Question: Can anyone please explain the print order of the recursive loop?
'''
import java.util.Scanner;
public class DecimalToBinary {
static Scanner console = new Scanner(System.in);
public static void main(String[] args) {
int decimalNum;
int base;
base = 2;
System.out.println("Enter a nonnegative integer in decimal: ");
decimalNum = console.nextInt();
System.out.println();
System.out.println("Decimal " + decimalNum + " = ");
decToBin(decimalNum, base);
System.out.println(" binary");
}
public static void decToBin(int num, int base) {
if (num == 0) {
System.out.print(0);
} else if (num > 0) {
decToBin(num / base, base);
System.out.print(num % base);
}
}
}
'''
'Num % base' must print reverse order like this:

why is the order of calls as shown? (Please help me revise my question, English is my foreign language)
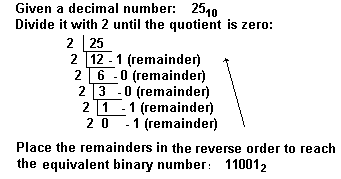
Answer: Your printing occurs after the recursion. Using (25, 2) as an example, the order of your calls with printing looks like
'''
decToBin(25, 2):
decToBin(12,2):
decToBin(6,2):
decToBin(3,2):
decToBin(1,2):
decToBin(0,2):
print(0)
print(1%2)
print(3%2)
print(6%2)
print(12%2)
print(25%2)
'''
Removing the recursive calls and just leaving the print statements shows the order you are getting:
'''
decToBin(25, 2):
print(0)
print(1%2)
print(3%2)
print(6%2)
print(12%2)
print(25%2)
'''
If you want the printing to be in the reverse order, move the print statement the recursive call:
'''
public static void decToBin(int num, int base) {
if (num == 0) {
System.out.print(0);
} else if (num > 0) {
System.out.print(num % base);
decToBin(num / base, base);
}
}
'''
New recursion with printing:
'''
decToBin(25, 2):
print(25%2)
decToBin(12,2):
print(12%2)
decToBin(6,2):
print(6%2)
decToBin(3,2):
print(3%2)
decToBin(1,2):
print(1%2)
decToBin(0,2):
print(0)
'''
New output:
'''
decToBin(25, 2):
print(25%2)
print(12%2)
print(6%2)
print(3%2)
print(1%2)
print(0)
'''